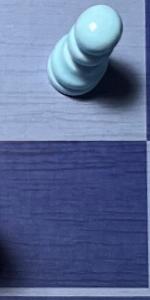
Label: Empty